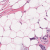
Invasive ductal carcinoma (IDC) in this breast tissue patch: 1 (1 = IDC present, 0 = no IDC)